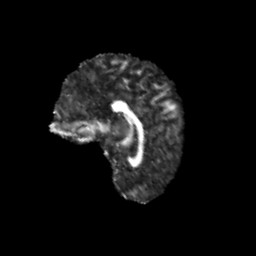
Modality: FA
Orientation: sagittal
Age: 10
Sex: female
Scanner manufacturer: siemens
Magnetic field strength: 3 T
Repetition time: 3.8 s
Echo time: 0.07 s